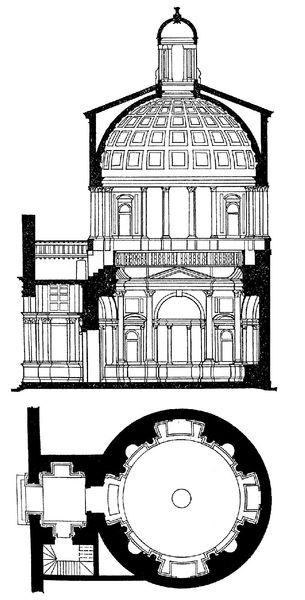
Titel: S. Bernardino, Capella Pellegrini
Künstler: Michele Sanmicheli
Standort: Verona (EU - I - Toskana)
Schlagwörter: weiß, schwarz, säule, säulen, zeichnung, gebäude, kirche, kreis, rund, kuppel, treppe, kathedrale, pantheon, plan, grundriss, etage